Question: Given the following case:
'''
a <- c(rep("A", 25), rep("B", 25))
b <- rep(as.Date(c("2007-01-01")) + seq(60,1500,60),2)
c <- runif(50, 0, 1000)
d <- data.frame(a,b,c)
'''
If I visualize this using ggplot2 I get a nice bar chart
'''
ggplot(data = d, aes(x=b, y=c, fill=a)) +
geom_bar(stat = "identity") +
scale_x_date(breaks = as.Date(c("2007-01-01", "2008-01-01", "2009-01-01", "2010-01-01", "2011-01-01")),
minor_breaks = NULL)
'''

Note: One bar represents one observation.
However, I would like to be able to quickly group these observations together and have only 1 bar chart per year or 1 bar chart for every 2 years.
How is it possible to do this using ggplot2?
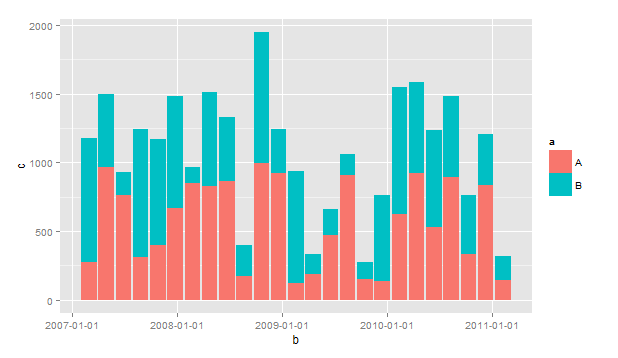
Answer: 'ggplot2' does not do aggregation by itself. You can use the base 'aggregate' function for it or packages like 'dplyr', 'plyr' or 'data.table'.
A 'data.table' solution would be:
'''
require(data.table)
require(ggplot2)
setDT(d)[,b := as.IDate(b)]
ggplot(d[,sum(c), by=.(a, year(b))], aes(x=year, y=V1, fill=a)) +
geom_bar(stat = "identity")
'''
Obviously you can take whatever statistic you like instead of 'sum' and also group by something else then year in the 'd[,sum(c), by=.(a, year(b))]' call.
The Result would be:
<URL>